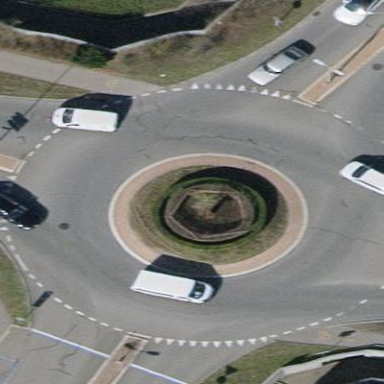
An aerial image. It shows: Secondary road with asphalt surface leading to roundabout junction.